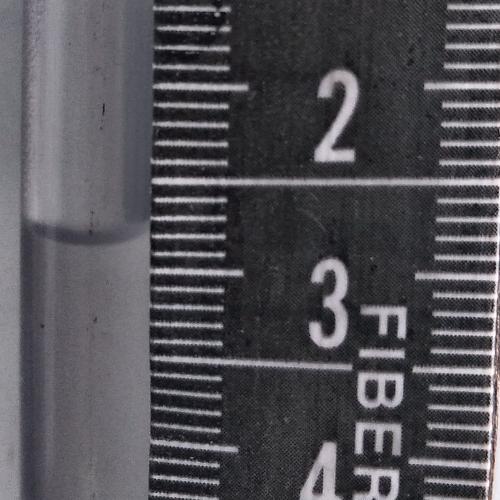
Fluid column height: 2.8 cm